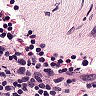
Metastatic tissue present: no